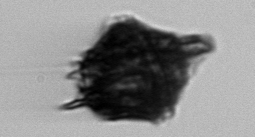
Label: Gonyaulax